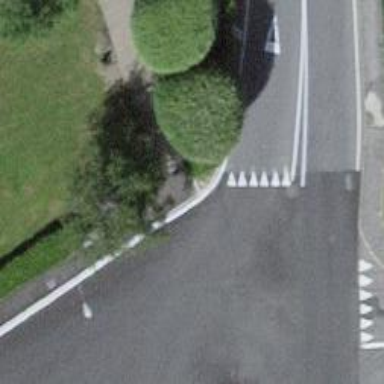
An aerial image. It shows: Unclassified asphalt road with roundabout junction.